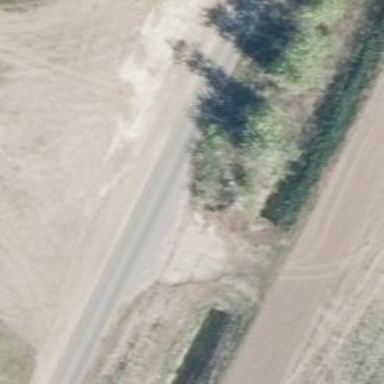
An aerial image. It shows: Unclassified road with asphalt surface.